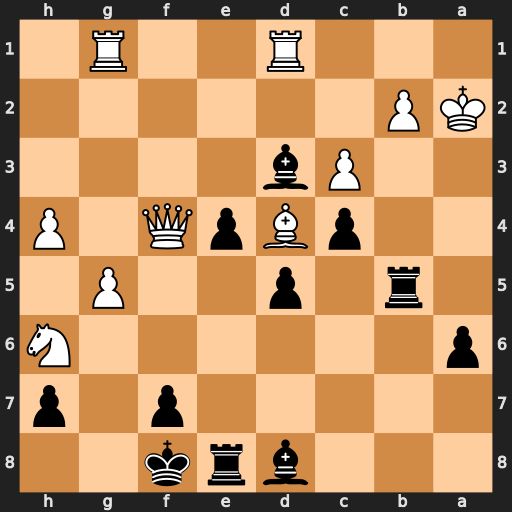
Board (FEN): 3brk2/5p1p/p6N/1r1p2P1/2pBpQ1P/2Pb4/KP6/3R2R1
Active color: b
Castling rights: -
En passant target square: -
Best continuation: Ra5#